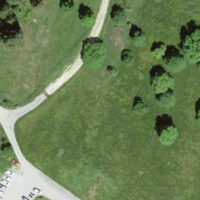
EUNIS habitat code: 24
Species observed at this site:
Lathyrus vernus
Geum rivale
Anthyllis vulneraria